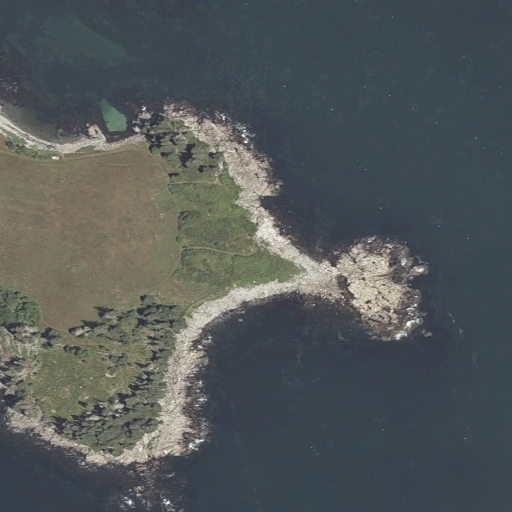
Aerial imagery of cape in Maine named Calderwood Point containing open water, herbaceous wetlands, grassland, barren land, mixed forest, and shrub